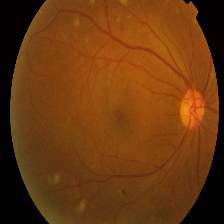
Diabetic retinopathy grade: Proliferative DR